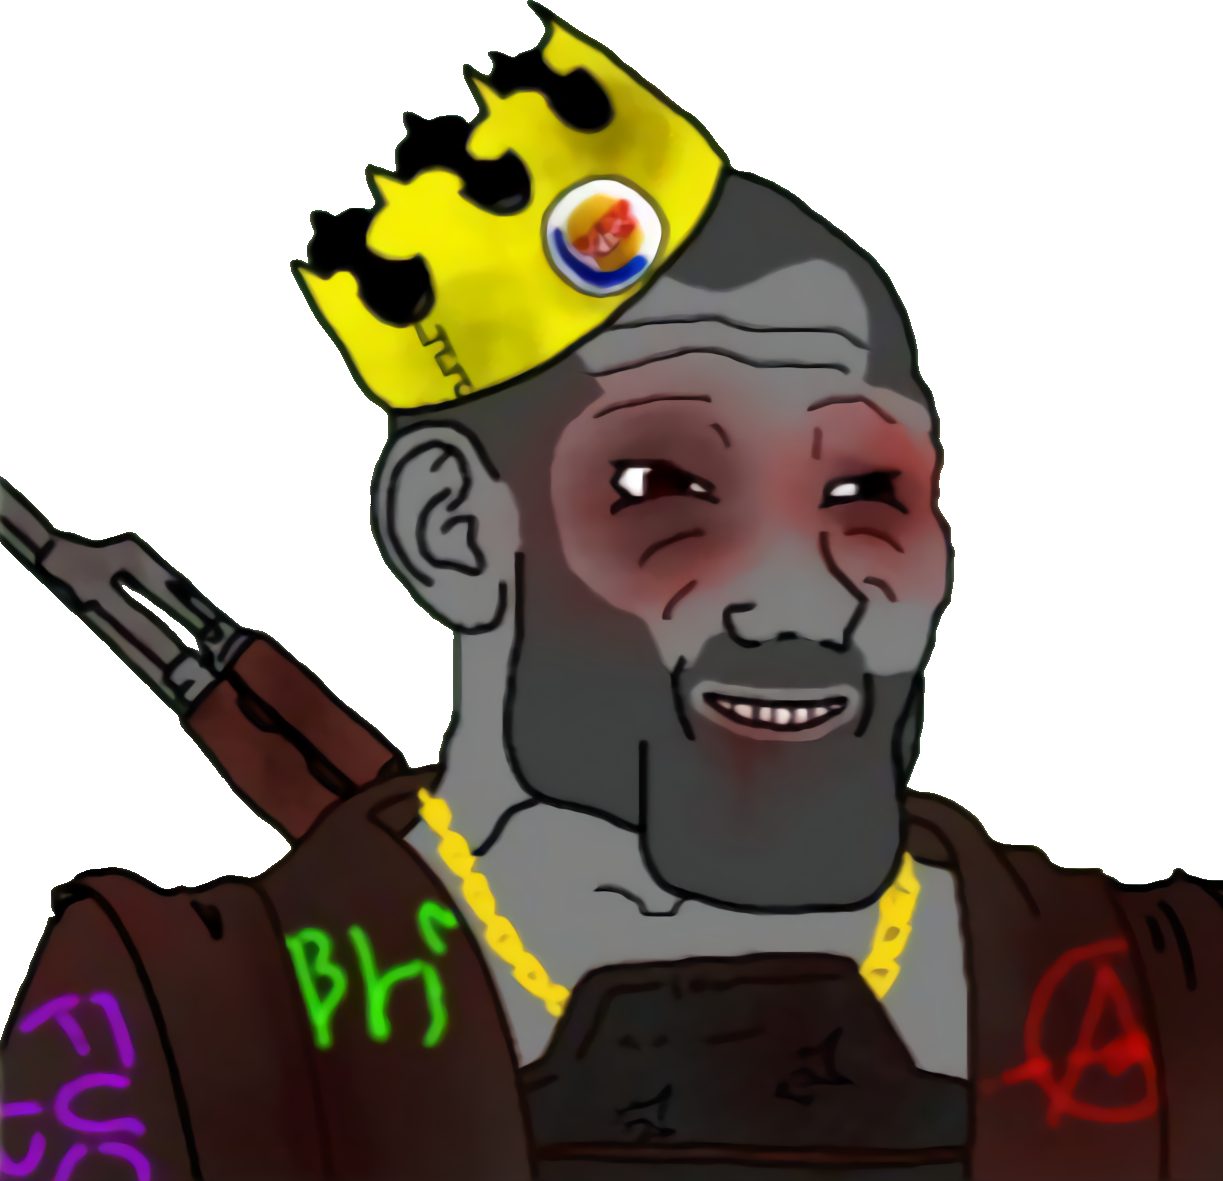
Label: 5_Grey_Chad